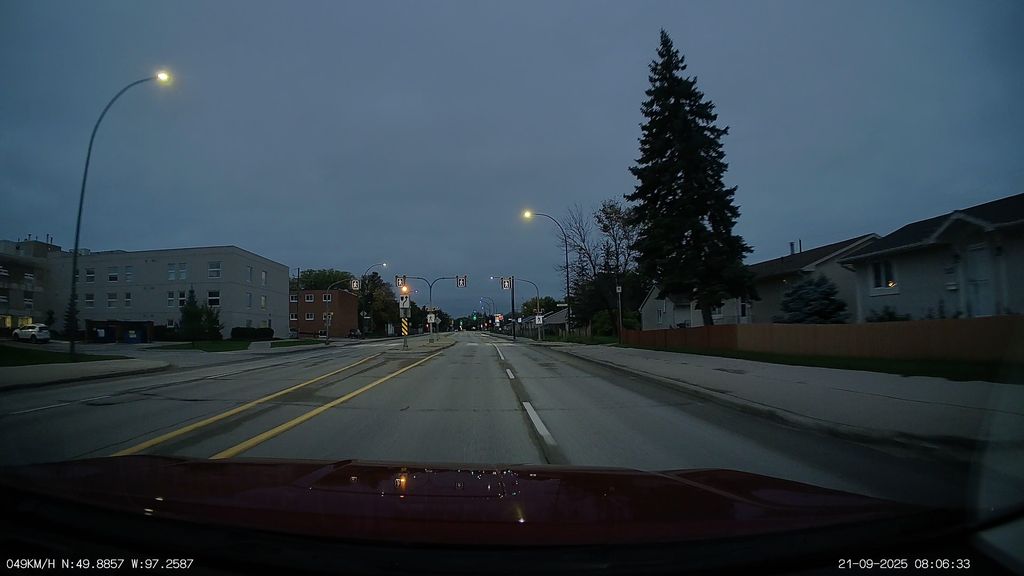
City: winnipeg